Question: Below is a picture of what my outcome is.
I am using flat shading and have put each vertex in their respectable triangle objects. Then I use these vertices to calculate the surface normals. I have been reading that because my triangles share similar vertices that calculating the normals may be an issue? But to me this looks like a windings problem given that every other one is off.
I provided some of my code below to anyone who wants to look through it and get a better idea what the issue could be.

'''
Triangle currentTri = new Triangle();
int triPointIndex = 0;
List<Triangle> triList = new ArrayList<Triangle>()
GL11.glBegin(GL11.GL_TRIANGLE_STRIP);
int counter1 = 0;
float stripZ = 1.0f;
float randY;
for (float x=0.0f; x<20.0f; x+=2.0f) {
if (stripZ == 1.0f) {
stripZ = -1.0f;
} else { stripZ = 1.0f; }
randY = (Float) randYList.get(counter1);
counter1 += 1;
GL11.glVertex3f(x, randY, stripZ);
Vert currentVert = currentTri.triVerts[triPointIndex];
currentVert.x = x;
currentVert.y = randY;
currentVert.z = stripZ;
triPointIndex++;
System.out.println(triList);
Vector3f normal = new Vector3f();
float Ux = currentTri.triVerts[1].x - currentTri.triVerts[0].x;
float Uy = currentTri.triVerts[1].y - currentTri.triVerts[0].y;
float Uz = currentTri.triVerts[1].z - currentTri.triVerts[0].z;
float Vx = currentTri.triVerts[2].x - currentTri.triVerts[0].x;
float Vy = currentTri.triVerts[2].y - currentTri.triVerts[0].y;
float Vz = currentTri.triVerts[2].z - currentTri.triVerts[0].z;
normal.x = (Uy * Vz) - (Uz * Vy);
normal.y = (Uz * Vx) - (Ux * Vz);
normal.z = (Ux * Vy) - (Uy * Vx);
GL11.glNormal3f(normal.x, normal.y, normal.z);
if (triPointIndex == 3) {
triList.add(currentTri);
Triangle nextTri = new Triangle();
nextTri.triVerts[0] = currentTri.triVerts[1];
nextTri.triVerts[1] = currentTri.triVerts[2];
currentTri = nextTri;
triPointIndex = 2;
}
}
GL11.glEnd();
'''
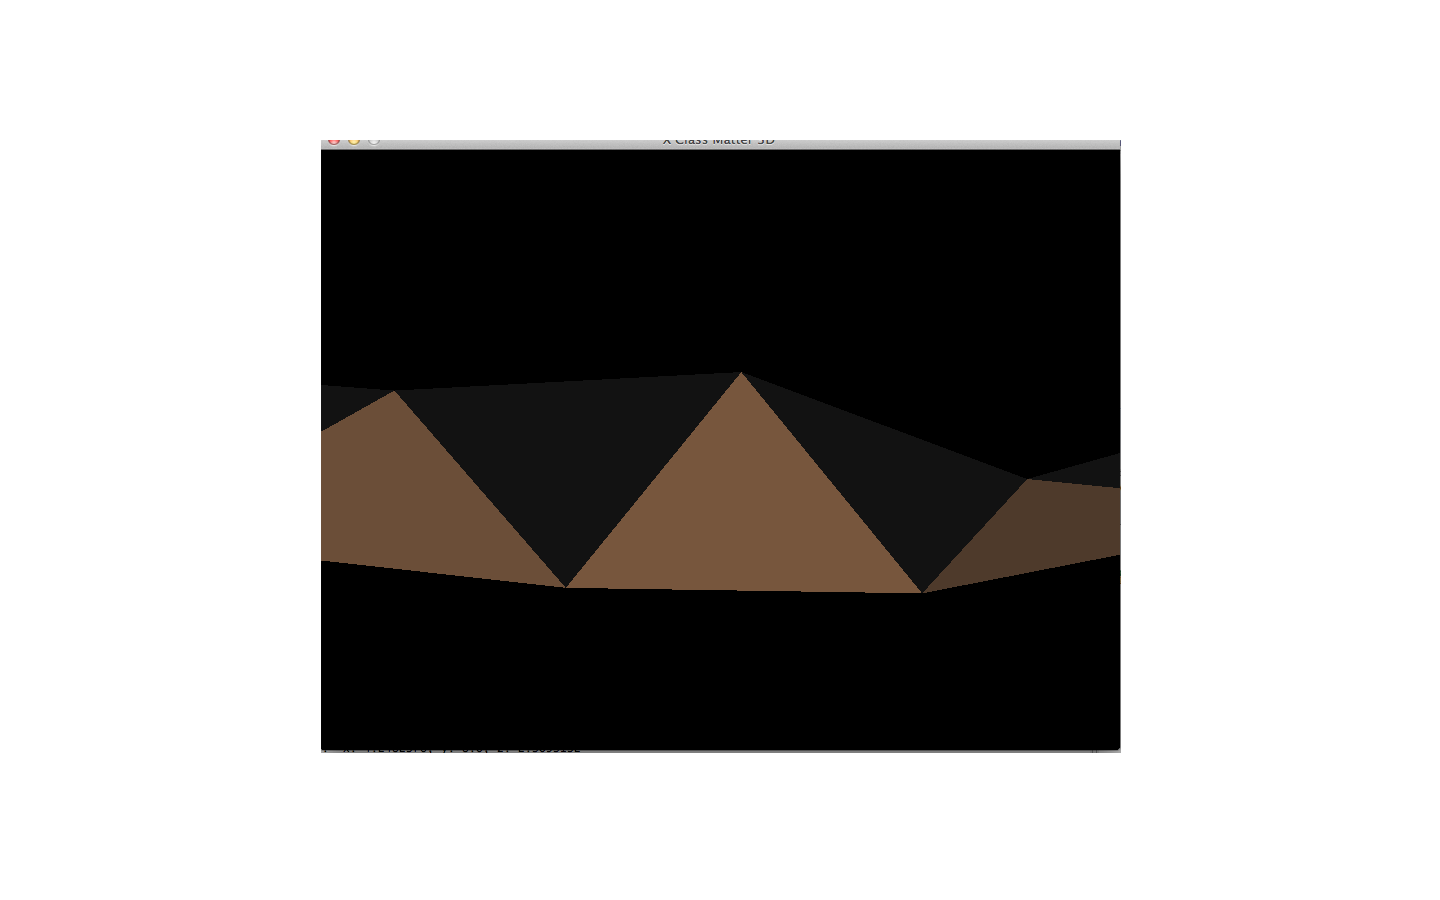
Answer: You should be setting the normal calling 'glVertex3f (...)'. A call to 'glVertex*' is basically what finalizes a vertex, it associates the current color, normal, texture coordinates, etc... with the vertex at the position you pass and emits a new vertex.
---
## glVertex -- specify a vertex
>
### Description
> commands are used within / pairs to specify point, line, and polygon vertices. The current color, normal, texture coordinates, and fog coordinate are associated with the vertex when is called.When only x and y are specified, z defaults to and w defaults to . When x, y, and z are specified, w defaults to .
---
Chances are very good that is a large part of your problem. Triangle strips are designed to workaround implicit winding issues. You have to reverse the winding of every triangle when you use a strip, but the rasterizer compensates for this by flipping the winding order used for front/back internally on each alternate triangle.
### Update:
Understand of course that the rasterizer is smart enough to flip the front/back winding for each alternate triangle when using a strip but your code is not (at least not currently). You need to compensate for the alternately reversed winding when you calculate the normals yourself on the CPU side.